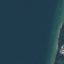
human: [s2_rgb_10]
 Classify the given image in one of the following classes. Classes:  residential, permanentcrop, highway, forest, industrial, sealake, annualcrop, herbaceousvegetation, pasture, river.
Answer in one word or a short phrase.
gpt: SeaLake